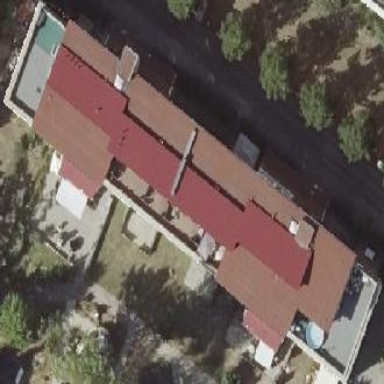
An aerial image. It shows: Building with flat roof.